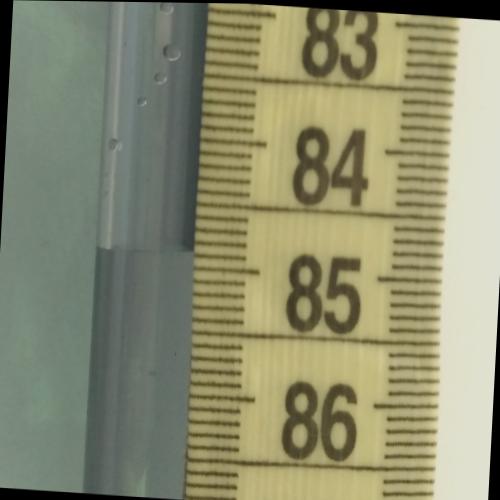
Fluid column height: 84.9 cm